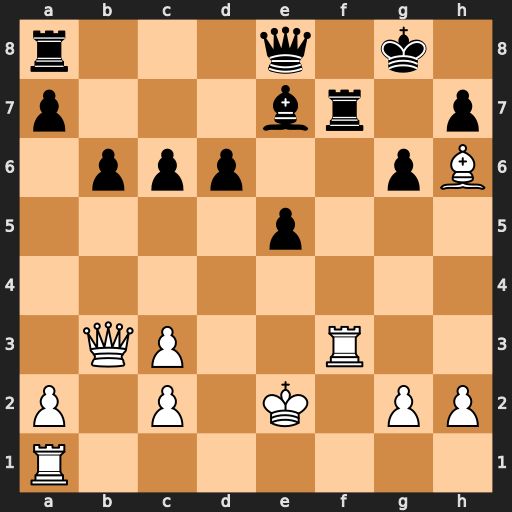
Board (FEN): r3q1k1/p3br1p/1ppp2pB/4p3/8/1QP2R2/P1P1K1PP/R7
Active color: w
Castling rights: -
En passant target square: -
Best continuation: Raf1 d5 Rxf7 Qxf7 Rxf7